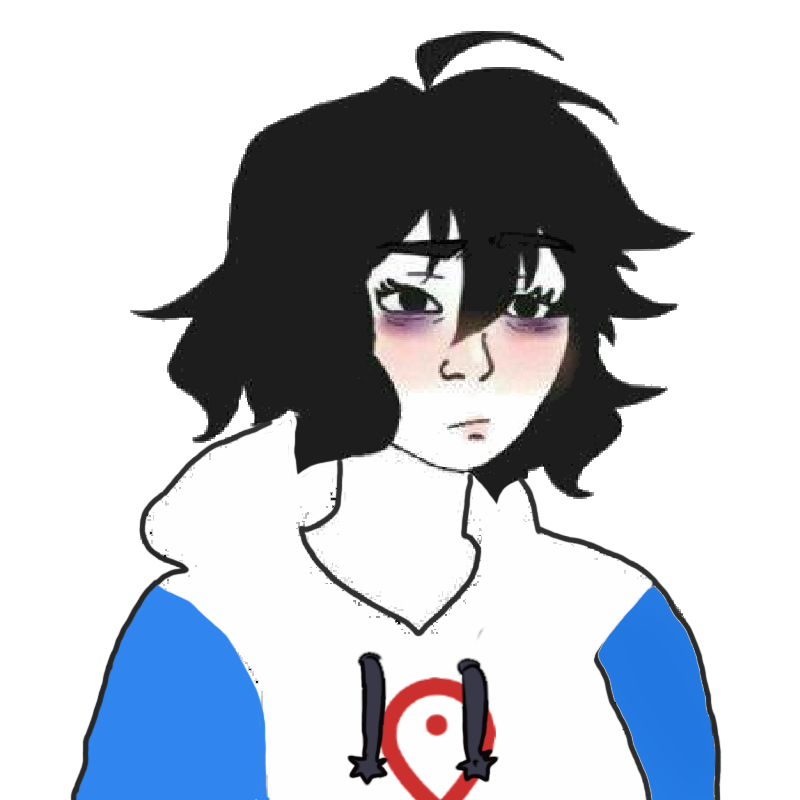
Label: 5_Doomer_Girl